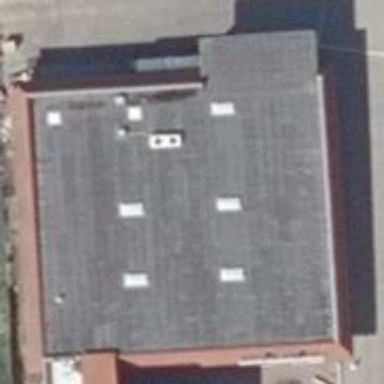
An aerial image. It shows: Supermarket building.